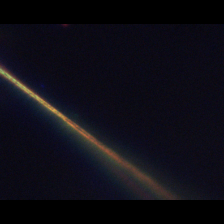
Taxon: Psuedo-nitzschia
Group: Diatoms